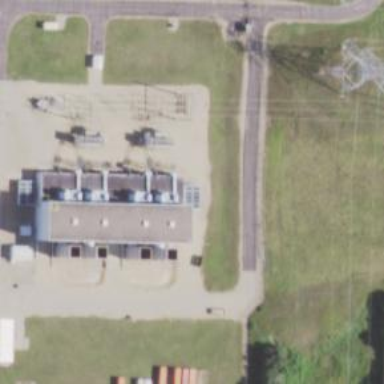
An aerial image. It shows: Gas turbine power generator.